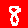
Digit: 8